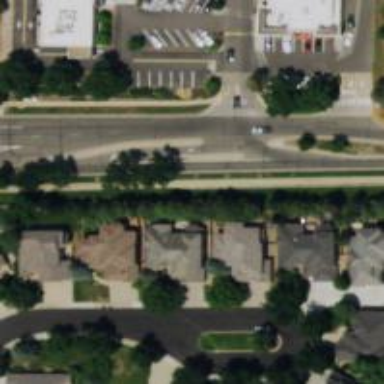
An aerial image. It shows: Asphalt road at the secondary link level.